Field crop: maize
Growth stage: 2
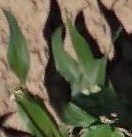
Species: maize